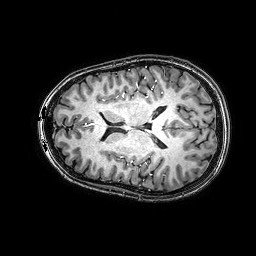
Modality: T1w
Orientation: axial
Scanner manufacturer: philips
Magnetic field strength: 3 T
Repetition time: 0.0096 s
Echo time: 0.0046 s